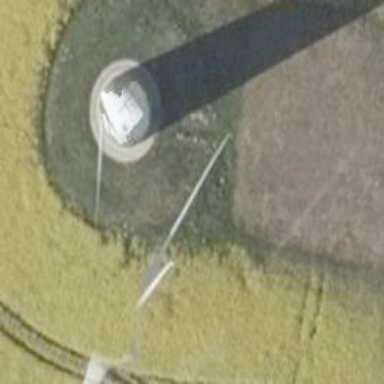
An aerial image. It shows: Wind power generator with wind turbines.